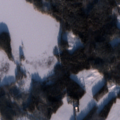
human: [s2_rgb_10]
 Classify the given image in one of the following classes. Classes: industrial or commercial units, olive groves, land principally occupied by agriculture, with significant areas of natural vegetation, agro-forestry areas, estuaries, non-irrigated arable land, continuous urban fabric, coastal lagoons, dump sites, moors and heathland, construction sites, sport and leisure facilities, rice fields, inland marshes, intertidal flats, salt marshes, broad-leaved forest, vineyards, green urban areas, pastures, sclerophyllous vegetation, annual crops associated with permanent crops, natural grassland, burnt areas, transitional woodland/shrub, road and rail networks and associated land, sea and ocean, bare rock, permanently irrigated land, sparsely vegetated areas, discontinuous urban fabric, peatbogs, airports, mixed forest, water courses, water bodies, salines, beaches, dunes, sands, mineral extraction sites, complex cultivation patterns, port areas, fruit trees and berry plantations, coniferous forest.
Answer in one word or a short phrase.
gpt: non-irrigated arable land, coniferous forest, mixed forest, inland marshes, water bodies